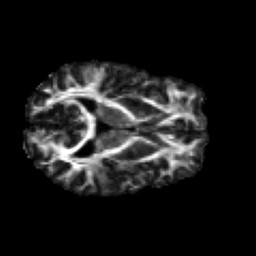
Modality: FA
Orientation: axial
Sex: male
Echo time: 0.114 s